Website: macys
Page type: billing-address
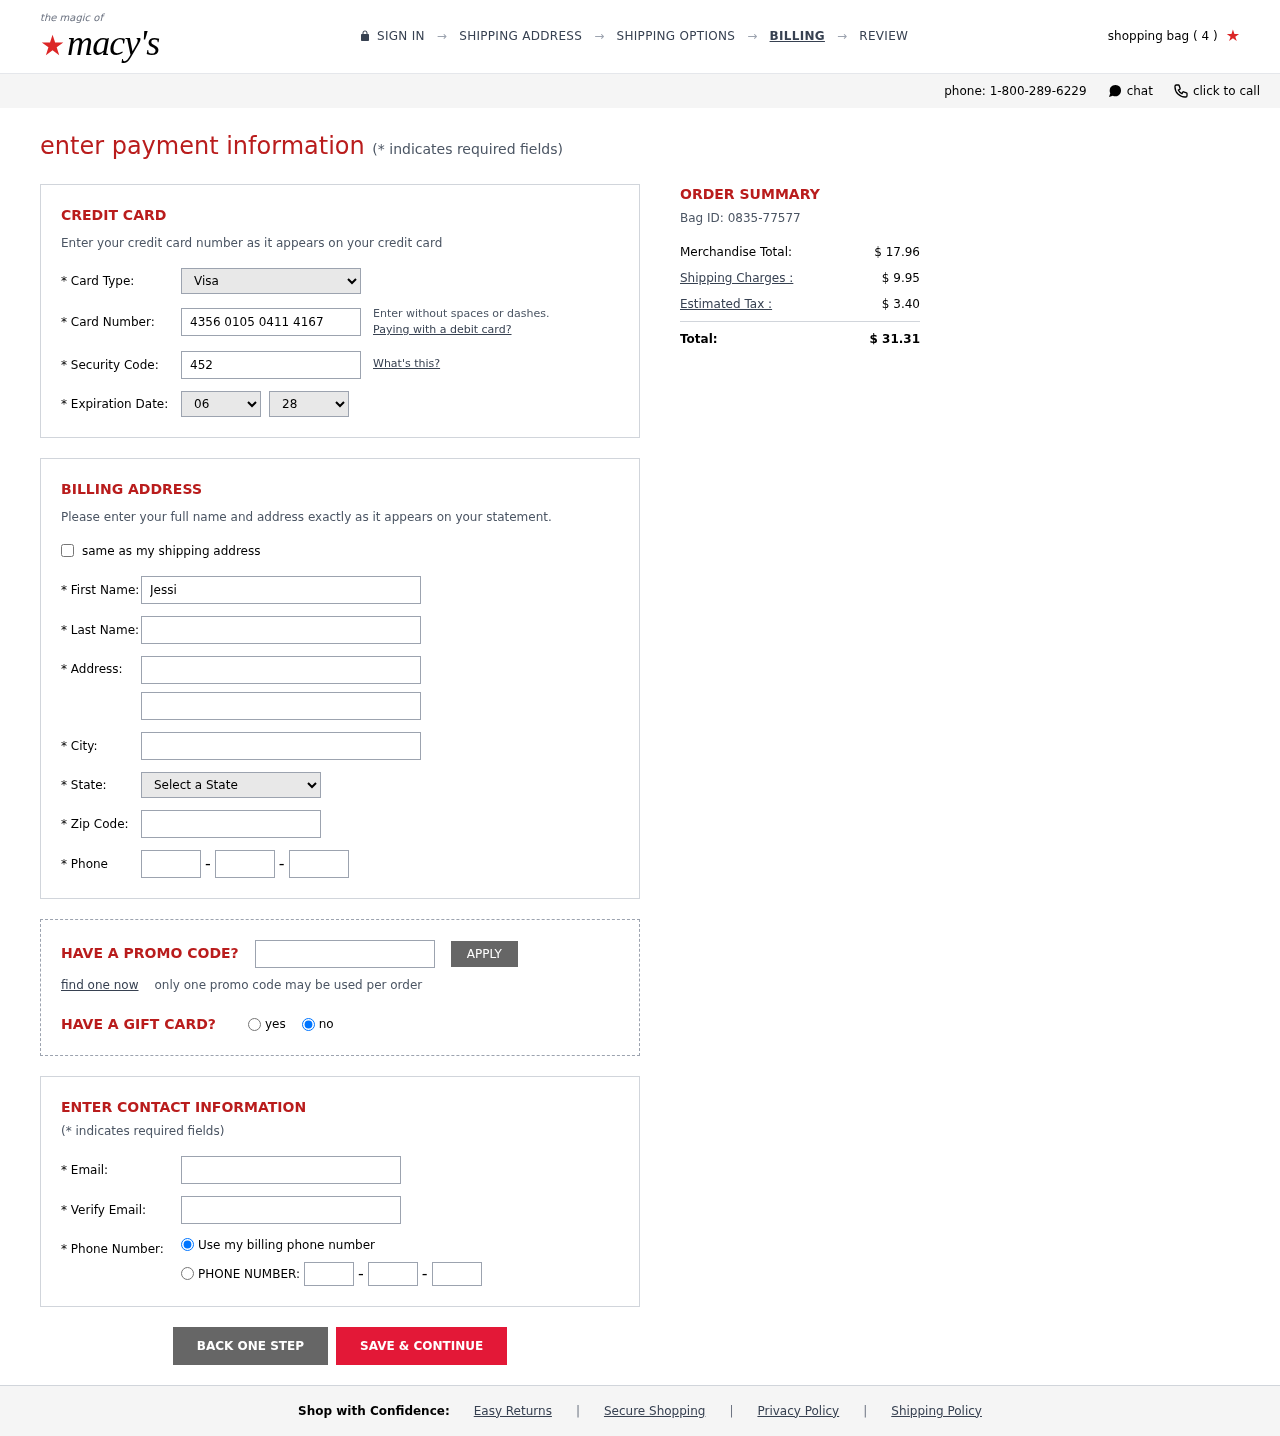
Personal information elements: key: PII_CARD_CVV
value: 452
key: PII_CARD_EXPIRY_MONTH
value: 06
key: PII_CARD_EXPIRY_YEAR
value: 28
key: PII_CARD_NUMBER
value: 4356 0105 0411 4167
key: PII_CARD_TYPE
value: Visa
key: PII_CITY
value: Barryborough
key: PII_EMAIL
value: jessica_johnson@yahoo.com
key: PII_FIRSTNAME
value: Jessica
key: PII_LASTNAME
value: Johnson
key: PII_PHONE_AREA
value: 893
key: PII_PHONE_PREFIX
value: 884
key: PII_PHONE_SUFFIX
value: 7905
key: PII_POSTCODE
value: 36316
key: PII_STATE_ABBR
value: AL
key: PII_STREET
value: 9229 Holly Freeway
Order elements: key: ORDER_NUM_ITEMS
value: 4
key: ORDER_ID
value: Bag ID: 0835-77577
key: ORDER_SUBTOTAL
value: $ 17.96
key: ORDER_SHIPPING_COST
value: $ 9.95
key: ORDER_TAX
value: $ 3.40
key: ORDER_TOTAL
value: $ 31.31